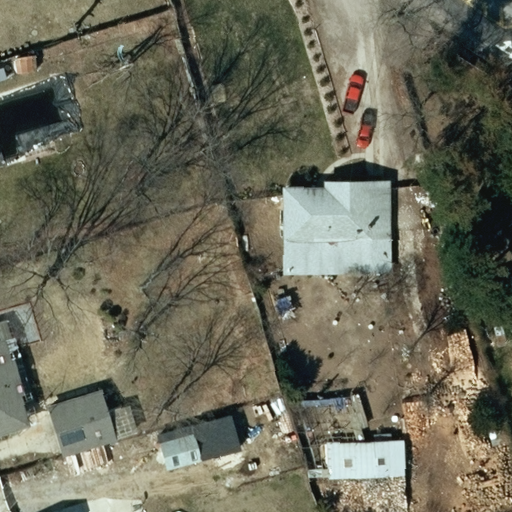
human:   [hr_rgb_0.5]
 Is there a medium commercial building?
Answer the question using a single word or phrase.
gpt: no

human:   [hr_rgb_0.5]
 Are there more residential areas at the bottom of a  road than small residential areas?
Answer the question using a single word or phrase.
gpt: yes

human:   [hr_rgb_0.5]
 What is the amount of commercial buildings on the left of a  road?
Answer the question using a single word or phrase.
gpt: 0

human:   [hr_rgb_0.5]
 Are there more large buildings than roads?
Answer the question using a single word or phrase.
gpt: no

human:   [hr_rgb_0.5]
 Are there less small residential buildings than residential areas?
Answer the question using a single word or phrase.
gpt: yes

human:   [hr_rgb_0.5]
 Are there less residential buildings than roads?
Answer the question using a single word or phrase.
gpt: no

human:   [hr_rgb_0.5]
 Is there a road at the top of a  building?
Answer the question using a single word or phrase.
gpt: yes

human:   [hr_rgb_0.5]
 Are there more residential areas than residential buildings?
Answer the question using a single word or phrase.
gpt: no

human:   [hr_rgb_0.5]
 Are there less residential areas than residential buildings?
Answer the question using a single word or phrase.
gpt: yes

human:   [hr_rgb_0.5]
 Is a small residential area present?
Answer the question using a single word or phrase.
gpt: no

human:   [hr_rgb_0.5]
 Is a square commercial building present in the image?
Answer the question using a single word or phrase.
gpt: no

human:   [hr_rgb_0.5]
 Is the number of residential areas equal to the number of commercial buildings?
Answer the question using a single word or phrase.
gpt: no

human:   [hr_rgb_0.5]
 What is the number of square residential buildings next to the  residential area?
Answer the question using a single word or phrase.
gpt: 0

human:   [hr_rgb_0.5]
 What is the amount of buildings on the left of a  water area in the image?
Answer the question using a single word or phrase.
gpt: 0

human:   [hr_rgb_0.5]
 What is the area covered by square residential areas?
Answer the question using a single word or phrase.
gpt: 0m2

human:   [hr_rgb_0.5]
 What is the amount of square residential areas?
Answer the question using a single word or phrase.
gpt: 0

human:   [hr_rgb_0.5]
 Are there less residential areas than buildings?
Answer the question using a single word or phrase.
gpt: yes

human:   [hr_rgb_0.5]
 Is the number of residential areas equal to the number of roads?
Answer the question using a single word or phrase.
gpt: no

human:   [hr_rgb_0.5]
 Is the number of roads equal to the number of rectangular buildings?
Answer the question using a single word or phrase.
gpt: no

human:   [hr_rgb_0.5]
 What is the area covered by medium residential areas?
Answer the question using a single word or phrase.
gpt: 0m2

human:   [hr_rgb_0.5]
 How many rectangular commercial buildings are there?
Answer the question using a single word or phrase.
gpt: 0

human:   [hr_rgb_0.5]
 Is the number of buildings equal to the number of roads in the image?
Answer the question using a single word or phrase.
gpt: no

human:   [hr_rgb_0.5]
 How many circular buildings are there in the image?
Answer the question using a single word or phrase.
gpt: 0

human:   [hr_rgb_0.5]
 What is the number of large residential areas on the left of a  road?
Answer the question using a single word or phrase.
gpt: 0

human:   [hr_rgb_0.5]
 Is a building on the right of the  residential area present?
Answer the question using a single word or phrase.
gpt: no

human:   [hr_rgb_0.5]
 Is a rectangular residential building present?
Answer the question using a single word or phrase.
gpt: yes

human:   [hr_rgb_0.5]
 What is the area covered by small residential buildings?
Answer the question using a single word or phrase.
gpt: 0m2

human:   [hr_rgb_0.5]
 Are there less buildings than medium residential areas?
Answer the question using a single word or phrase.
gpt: no

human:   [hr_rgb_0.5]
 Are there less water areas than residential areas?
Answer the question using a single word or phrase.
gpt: yes

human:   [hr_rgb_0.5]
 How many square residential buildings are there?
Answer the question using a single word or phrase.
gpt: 0

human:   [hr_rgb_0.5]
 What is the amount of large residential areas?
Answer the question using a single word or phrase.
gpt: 1

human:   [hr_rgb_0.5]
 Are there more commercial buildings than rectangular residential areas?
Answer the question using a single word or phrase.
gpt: no

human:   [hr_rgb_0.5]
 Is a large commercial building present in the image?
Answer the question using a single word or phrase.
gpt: no

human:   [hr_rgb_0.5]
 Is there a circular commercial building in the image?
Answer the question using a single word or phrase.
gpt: no

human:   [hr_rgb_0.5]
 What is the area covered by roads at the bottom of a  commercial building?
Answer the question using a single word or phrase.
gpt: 0m2

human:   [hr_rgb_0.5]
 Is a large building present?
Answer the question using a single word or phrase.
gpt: yes